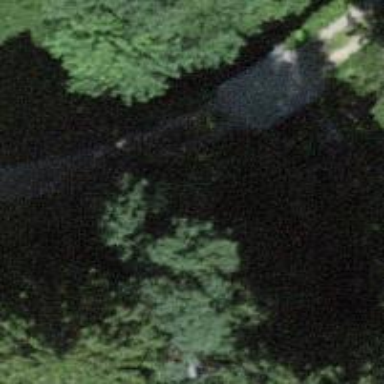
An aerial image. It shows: Track on bridge with compacted grade2 surface.